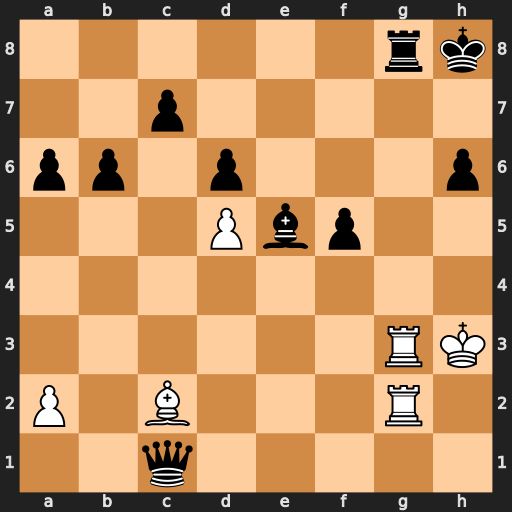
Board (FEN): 6rk/2p5/pp1p3p/3Pbp2/8/6RK/P1B3R1/2q5
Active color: w
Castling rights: -
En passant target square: -
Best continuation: Rxg8+ Kh7 Bxf5#